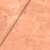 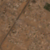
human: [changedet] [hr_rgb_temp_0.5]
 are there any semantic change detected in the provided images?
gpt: Many houses were built next to the street.